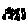
Label: hexagon